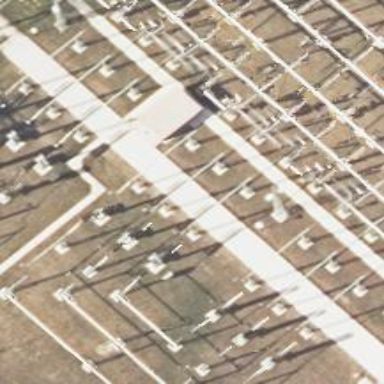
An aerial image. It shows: Outdoor switch with three cables.